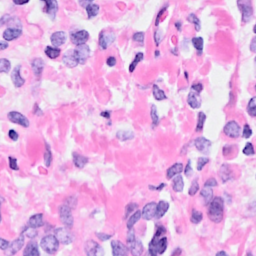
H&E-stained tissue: Breast